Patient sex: M
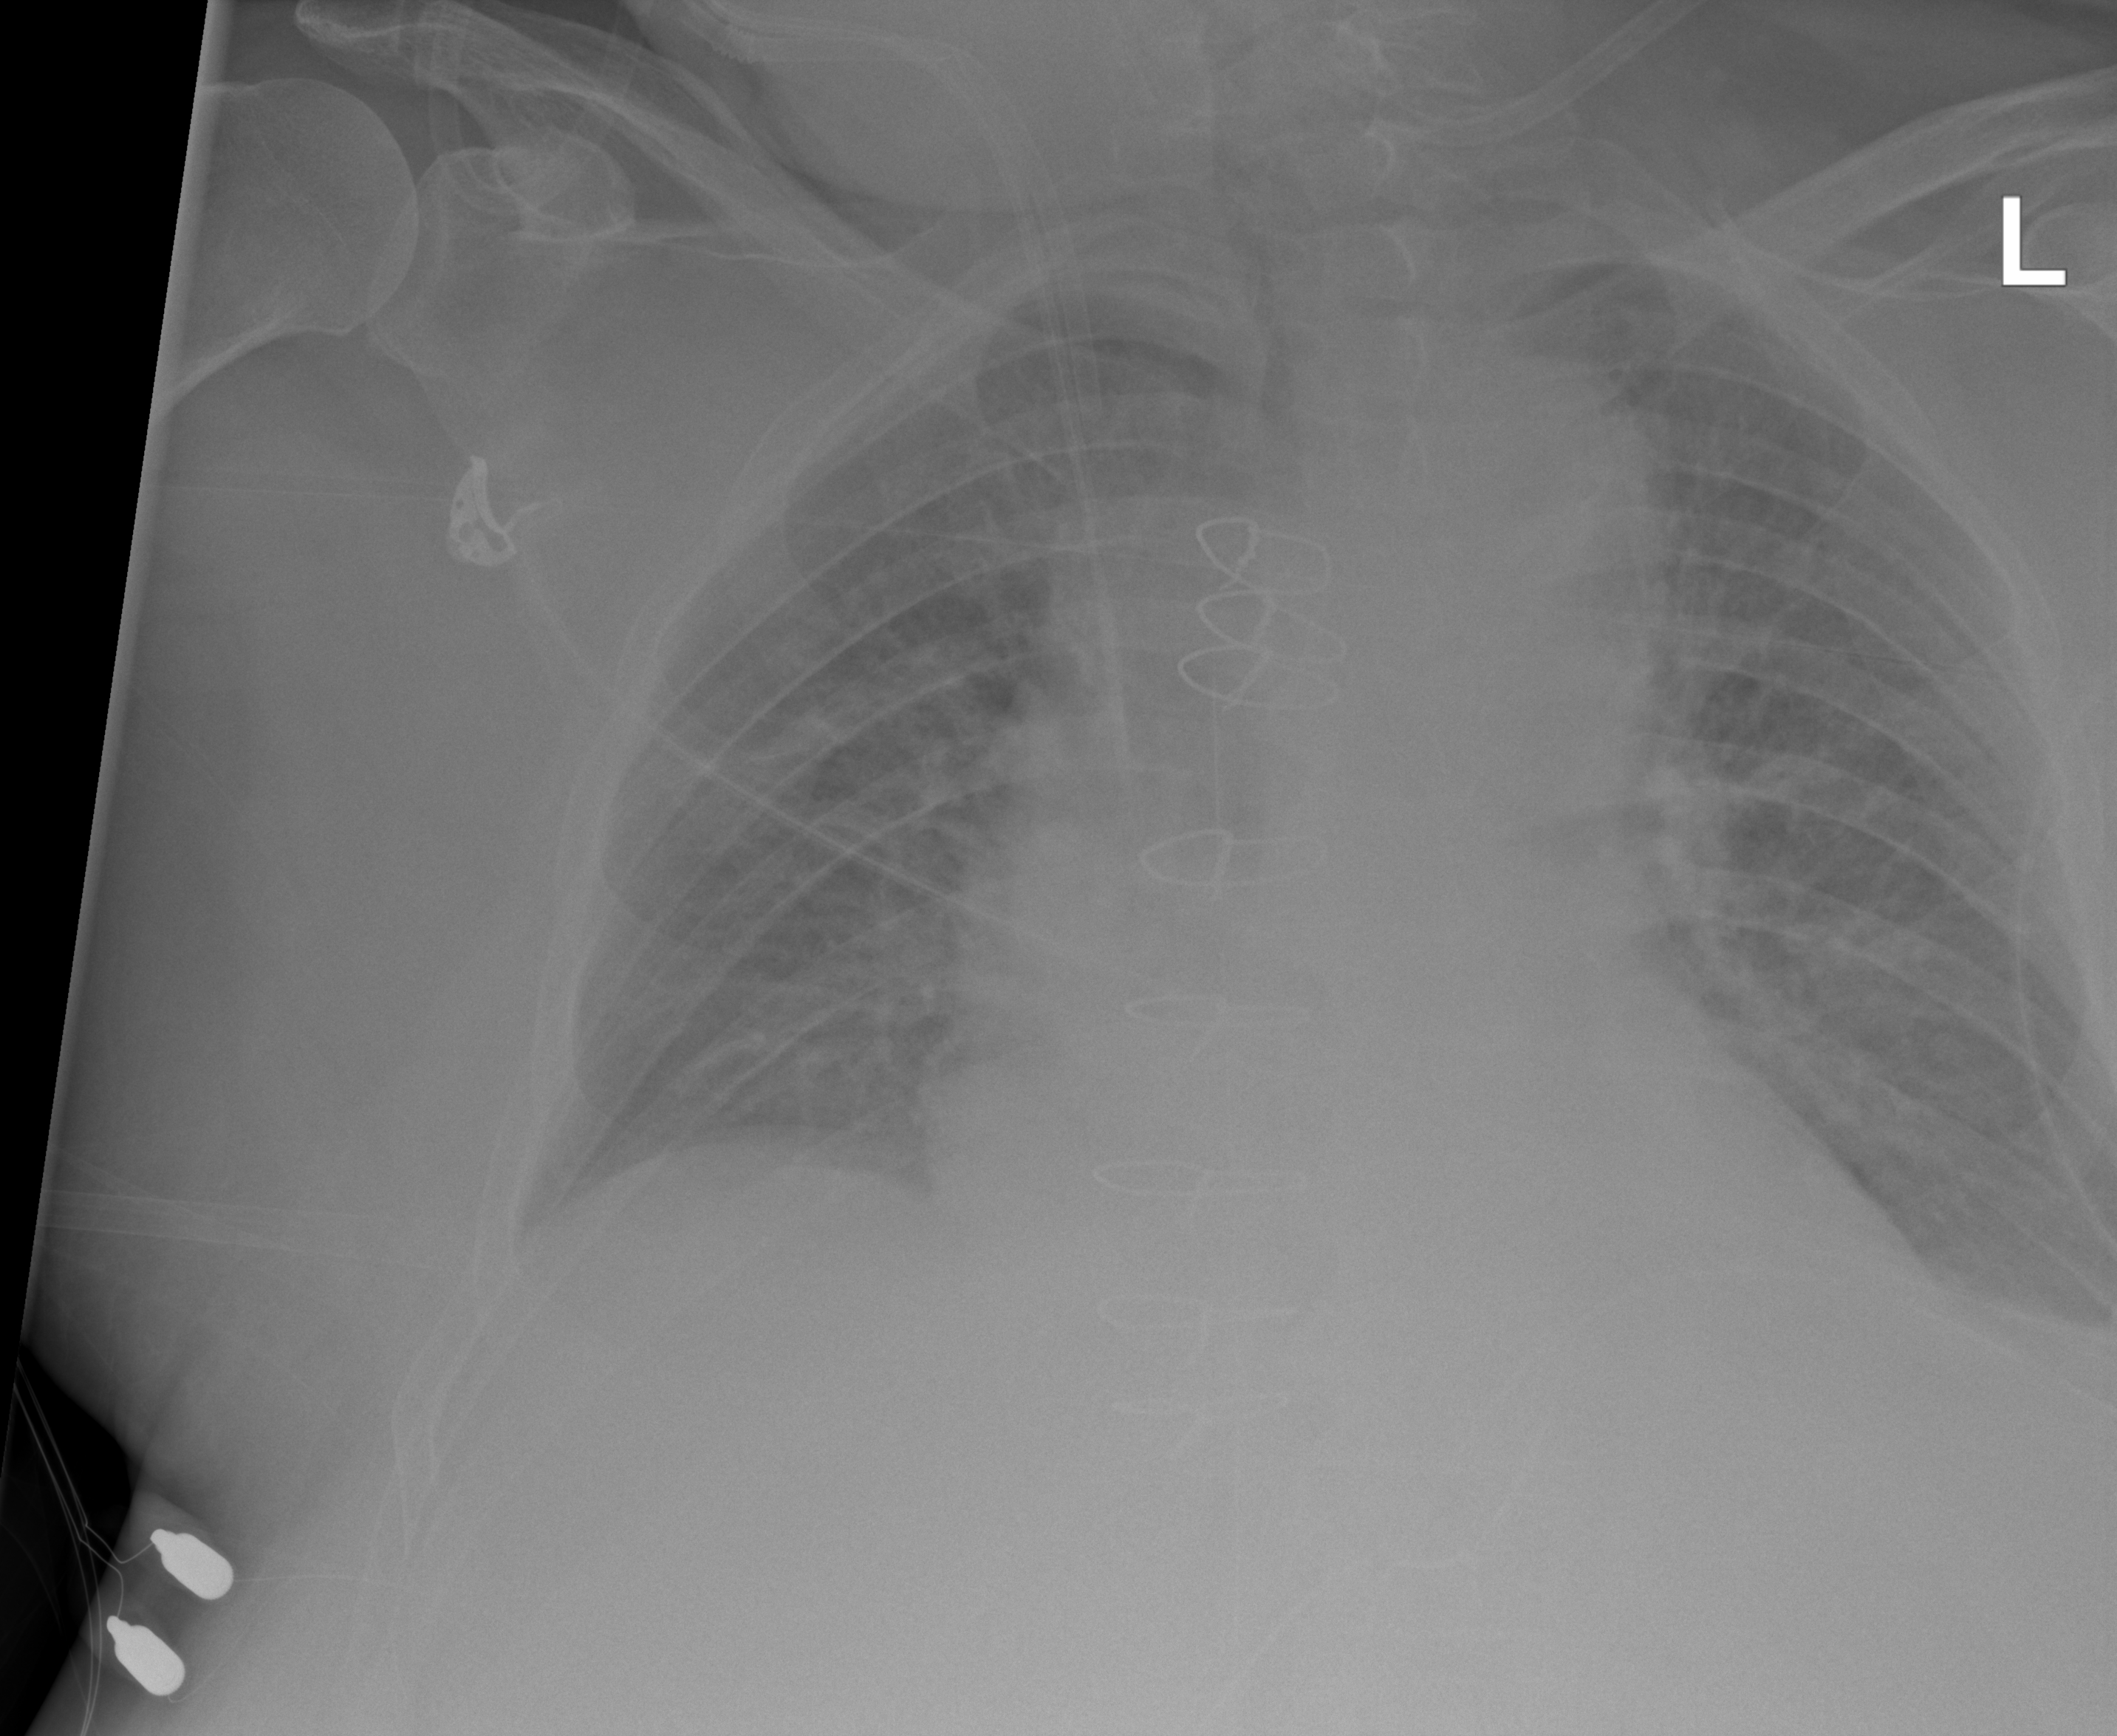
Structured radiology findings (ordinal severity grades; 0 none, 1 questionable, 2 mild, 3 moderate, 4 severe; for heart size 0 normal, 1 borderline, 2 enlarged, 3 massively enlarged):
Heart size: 2
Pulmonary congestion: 2
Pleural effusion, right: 2
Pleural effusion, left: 0
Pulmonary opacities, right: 1
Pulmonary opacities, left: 1
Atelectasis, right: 0
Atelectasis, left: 0